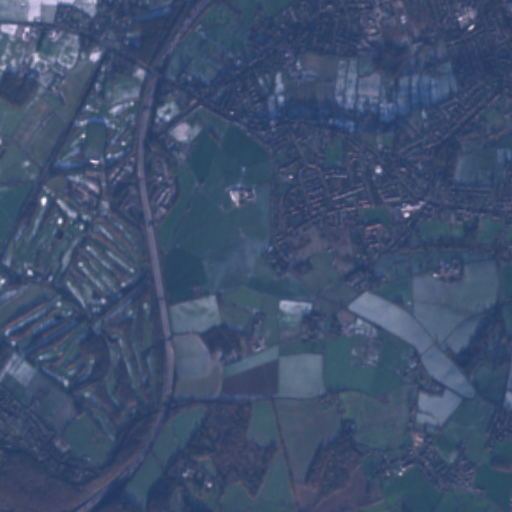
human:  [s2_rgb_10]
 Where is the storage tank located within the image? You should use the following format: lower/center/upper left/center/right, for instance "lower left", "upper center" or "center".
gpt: The storage tank is located in the center left of the image.
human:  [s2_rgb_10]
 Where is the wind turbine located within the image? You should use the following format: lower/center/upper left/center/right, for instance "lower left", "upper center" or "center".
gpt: The wind turbine is located in the lower center of the image.
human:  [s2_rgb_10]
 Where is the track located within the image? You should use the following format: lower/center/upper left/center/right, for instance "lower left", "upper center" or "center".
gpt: There is no track in the image.